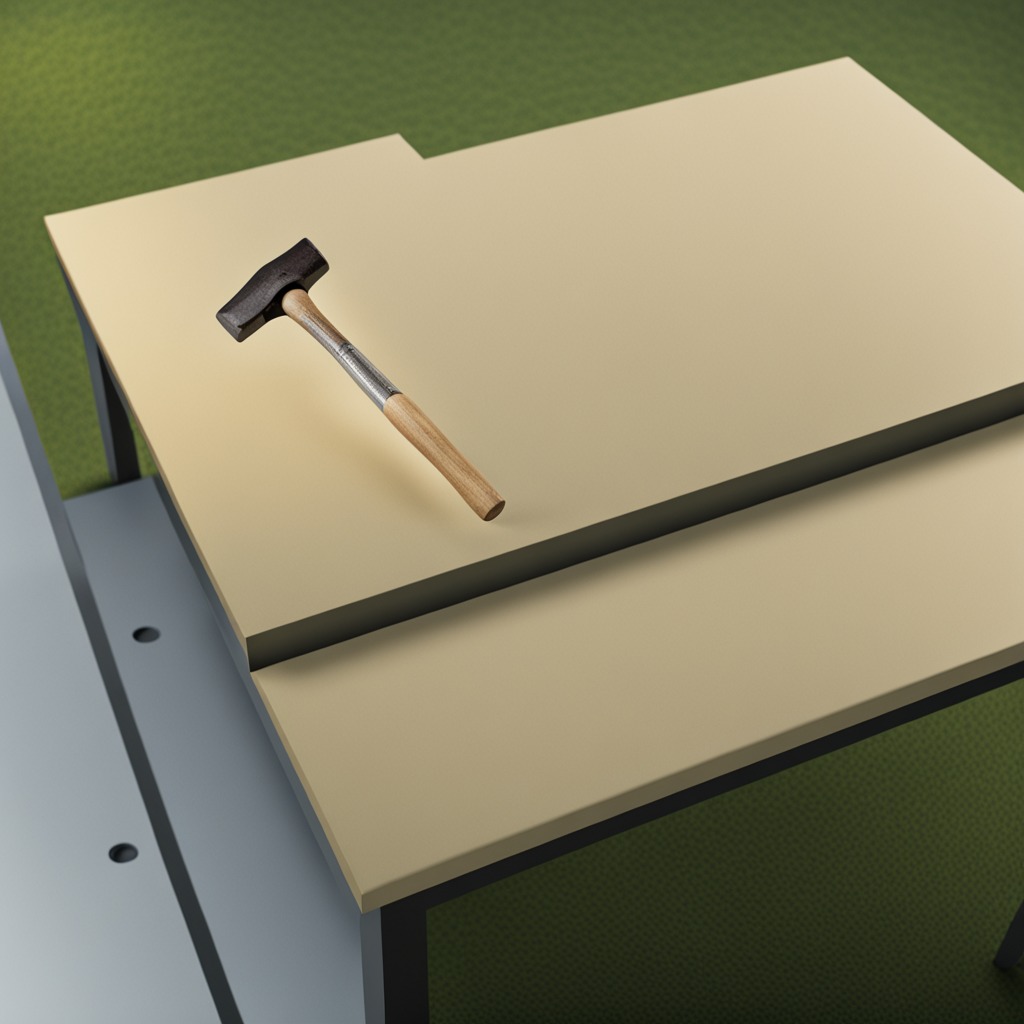
A hammer is lying on a clean utility table in a temporary outdoor tool station afternoon light present textured surface